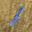
Label: 1